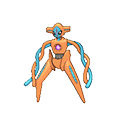
Pok\u00e9mon: deoxys-normal